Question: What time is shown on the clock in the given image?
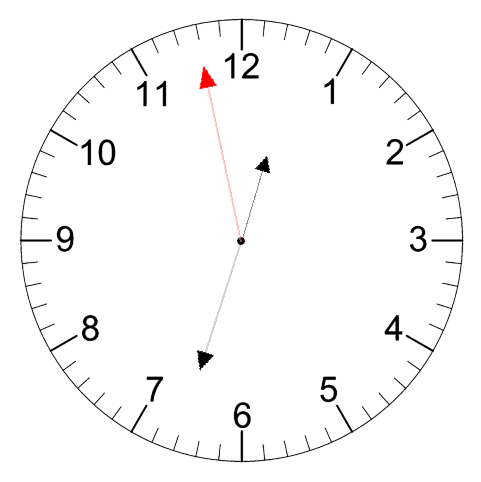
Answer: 12:32:58